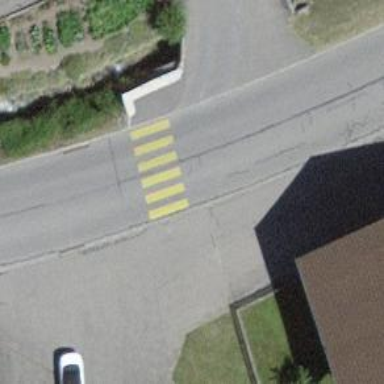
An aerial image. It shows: Bollard.